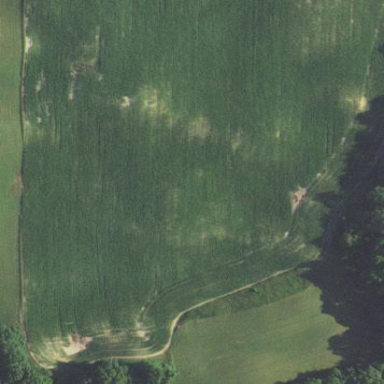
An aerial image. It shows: Farmland covered with grass.